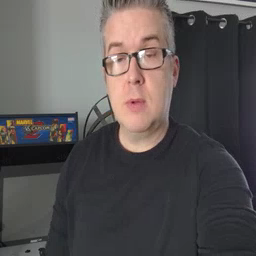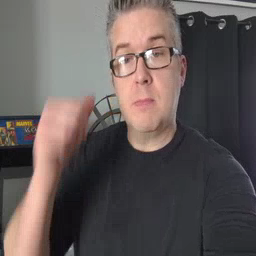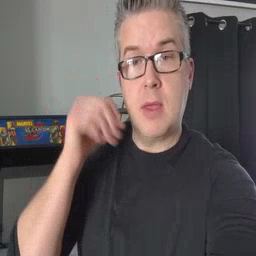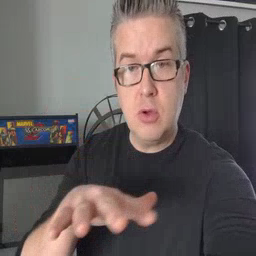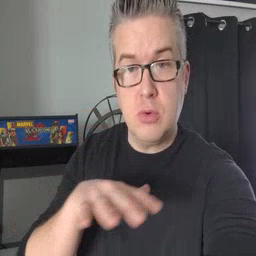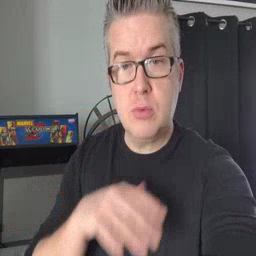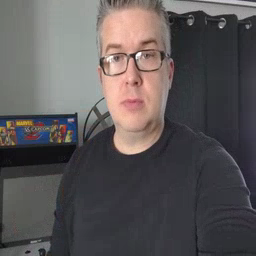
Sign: backyard